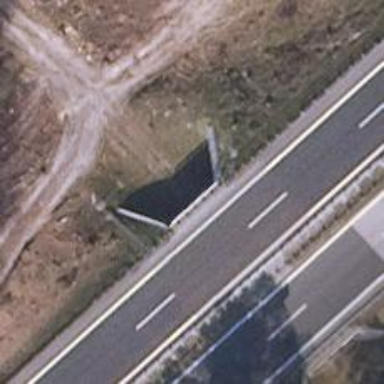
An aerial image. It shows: Tunnel along track.